Field crop: tomato
Growth stage: 2
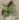
Species: solanum